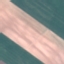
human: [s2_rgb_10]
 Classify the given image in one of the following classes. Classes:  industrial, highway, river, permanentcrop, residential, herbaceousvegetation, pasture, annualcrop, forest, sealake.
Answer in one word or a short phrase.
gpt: AnnualCrop